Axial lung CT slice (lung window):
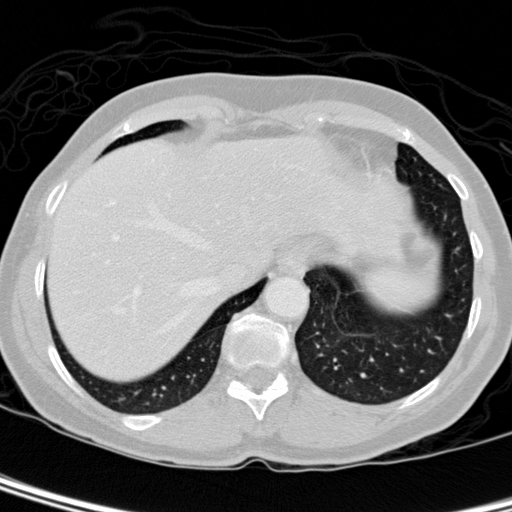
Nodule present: no